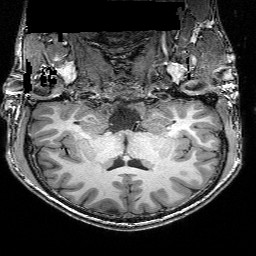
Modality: T1w
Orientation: sagittal
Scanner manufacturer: siemens
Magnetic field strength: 3 T
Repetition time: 0.02 s
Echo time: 0.005 s